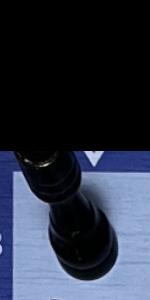
Label: Rook_Black